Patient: sex F, age 73
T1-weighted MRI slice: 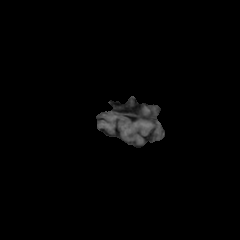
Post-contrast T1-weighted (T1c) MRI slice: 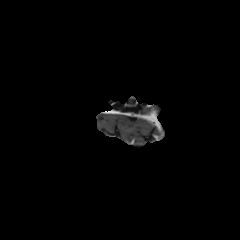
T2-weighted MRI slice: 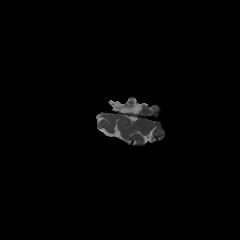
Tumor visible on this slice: no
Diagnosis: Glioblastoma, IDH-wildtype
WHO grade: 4